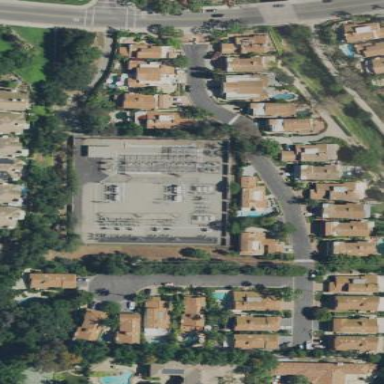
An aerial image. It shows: Substation for power.